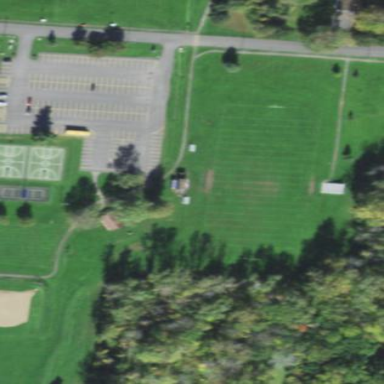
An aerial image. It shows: American football pitch for leisure and sport activities.